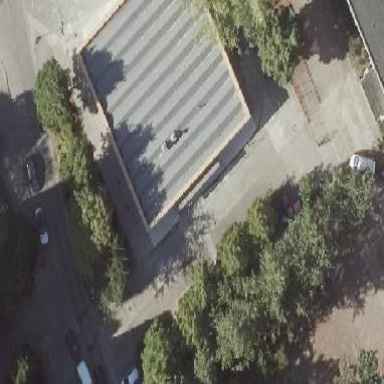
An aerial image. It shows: Building that serves as canteen.